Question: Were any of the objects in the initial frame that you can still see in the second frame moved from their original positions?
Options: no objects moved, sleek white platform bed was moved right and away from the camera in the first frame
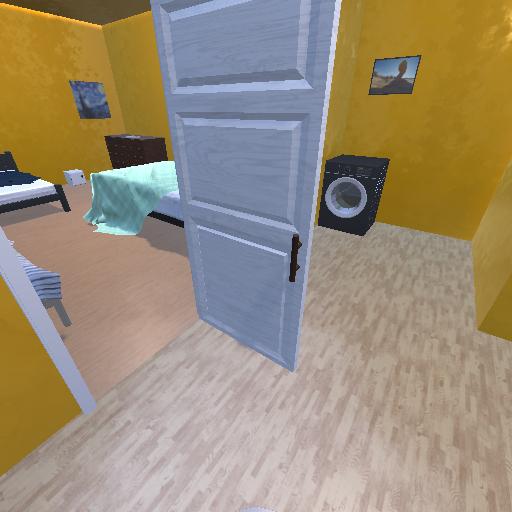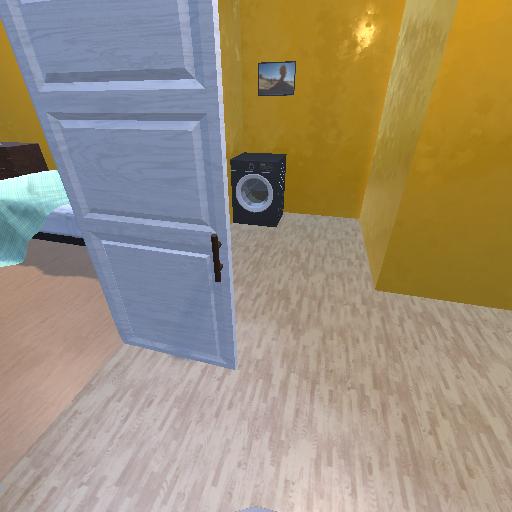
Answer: no objects moved